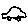
Label: car